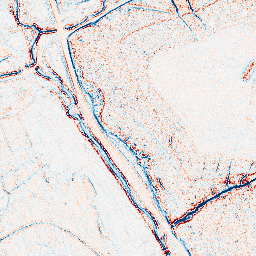
Category: edge_preserving
Decomposition family: bilateral
Decomposition parameters: d: 5
sigma_color: 75
sigma_space: 50
Upsampling method: sinc_hamming
Upsampling parameters: scale: 2
kernel_size: 16
Upsampling scale: 2